Question: I am using XPATH 2.0 in WSO2 Developer studio to perform some transformations on data in Payload Mediator. In one transformation i have to check that if an element exists in the legacy service response then print 'Yes,it does' otherwise 'No,it don't'.
I am using the following syntax.
'''
if(fn:exists(//*/*[local-name()='HomePhone'])) then fn:concat('Yes','it does')
else fn:concat('No','it dont')
'''
It is giving me following error message.

I am confused about syntax. What's the correct way of using If/else in Xpath 2.0 in my particular scenario?
Note: "fn:concat" function works fine on it's own.
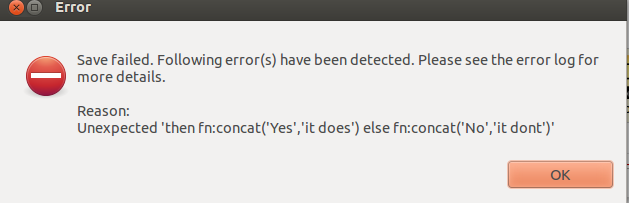
Answer: I believe you are trying to implement a synapse configuration in ESB to implement If then ELSE closure
You need to use a filter mediator to achieve this is ESB Synapse,
'''
<filter source="fn:exists(//*/*[local-name()='HomePhone'])" regex="false">
<then>
<log level="custom">
<property name="*********" value="NULL Property Value"/>
</log>
</then>
<else>
<log level="custom">
<property name="*********" value="NOT NULL Property Value"/>
</log>
</else>
</filter>
'''
Plese find filter mediator documentation on [1]
<URL>